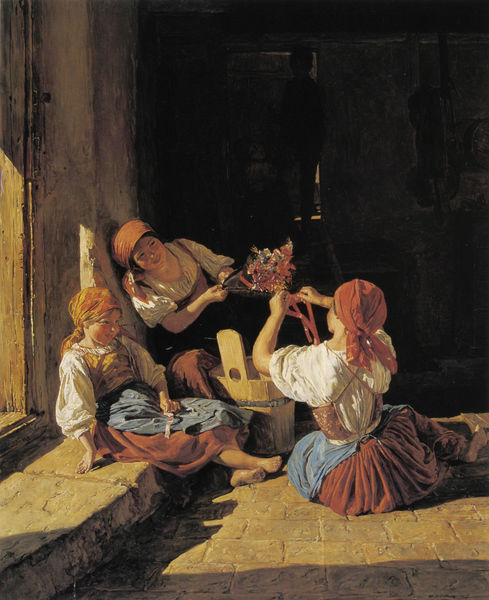
Titel: Kinder schmücken den Hut eines Konskribierten
Künstler: Ferdinand Georg Waldmüller
Standort: Deutschland
Institution: Privatbesitz
Schlagwörter: blau, dunkel, gemälde, gruppe, mann, nackt, schatten, weiß, frauen, gelb, menschen, mädchen, ocker, sitzen, blume, blumen, braun, frau, grau, hell, hintergrund, holz, hut, kleider, licht, nacht, orange, raum, schmuck, schwarz, strasse, tür, zimmer, blick, blüten, gebäude, haus, rot, tuch, beige, haube, hochformat, rock, schleife, gesichter, hemd, wand, band, bluse, falten, gesicht, halten, knoten, stein, steine, portrait, porträt, öl, sonne, boden, dunkelheit, tücher, drei, innen, kind, schleifen, genre, kinder, kübel, lächeln, schürze, füße, sommer, genrebild, pflaster, mieder, röcke, backen, blusen, hemden, schürzen, sonnenlicht, mauer, türe, ausdruck, beobachter, treppe, kopftuch, hutband, festhalten, türrahmen, strauss, durchgang, stufe, stufen, junge, abendrot, freude, frühling, tor, blumenstrauss, flechten, lachen, fussboden, barfuss, eingang, hinterhof, wohnhaus, helligkeit, hauswand, loch, fliesen, kopfsteinpflaster, pflasterstein, pflastersteine, türstock, tracht, wanne, zuber, küche, hauseingang, kopftücher, kühl, trachten, trog, lichtquelle, ausgang, hochzeit, holzfass, bottich, binden, bänder, eimer, steinboden, waschzuber, kopfschmuck, träger, tiegel, mai, knüpfen, junge frauen, gekreuzt, schwelle, barfüssig, drei mädchen, holzeimer, holztrog, holzzuber, hoolz, kopfttuch, leibchen, spass, türschwelle, wohnraum, zinnober, schmücken, blumenbinden, holzschaff, eisenband, kinder hut